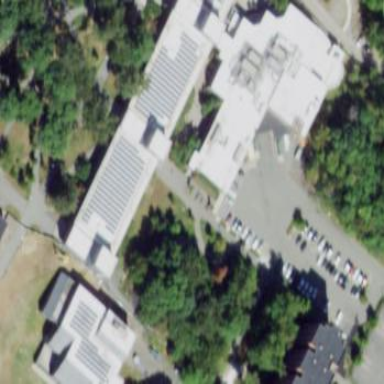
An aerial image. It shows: College building.